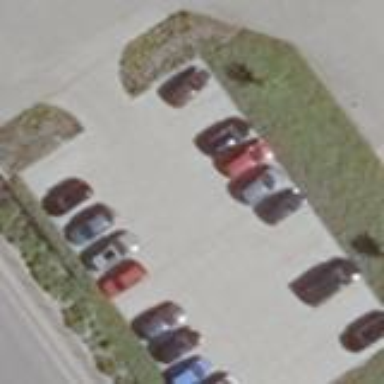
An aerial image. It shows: Parking area with surface.